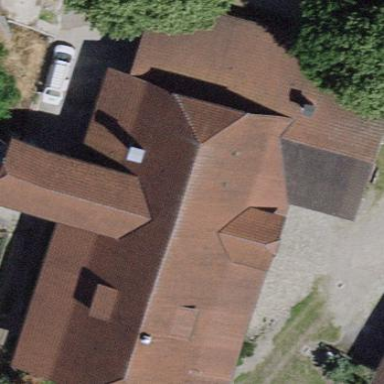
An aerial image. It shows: Farm building.